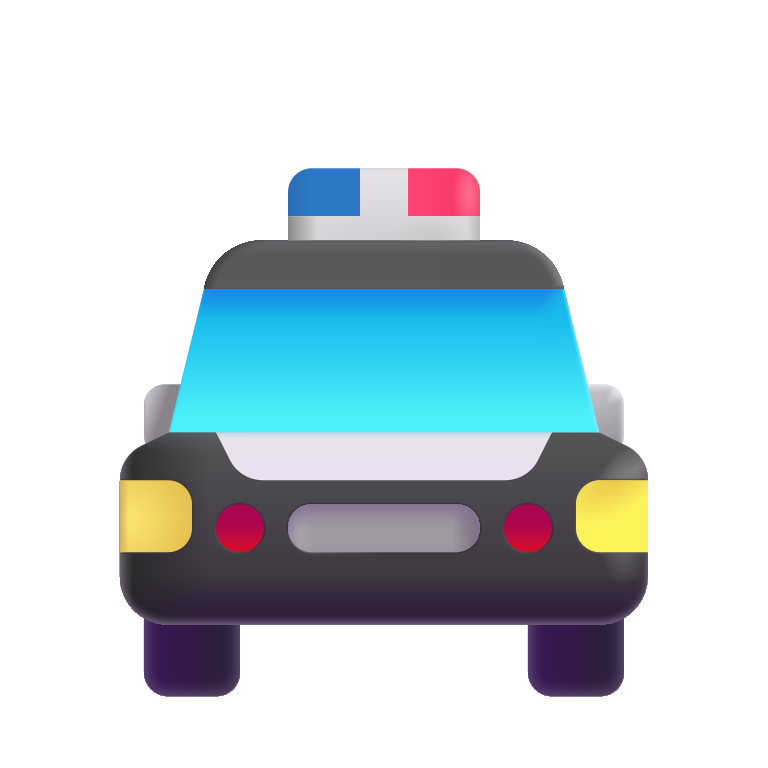
oncoming police car color